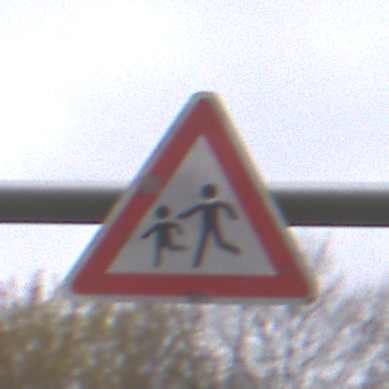
Verkehrszeichen: KinderRechts
Umgebung: Outdoor, Nature
Tageszeit: MorningAfternoon
Wetter: Overcast
Licht: Natural
Jahreszeit: Autumn
Kontrast: LowContrast